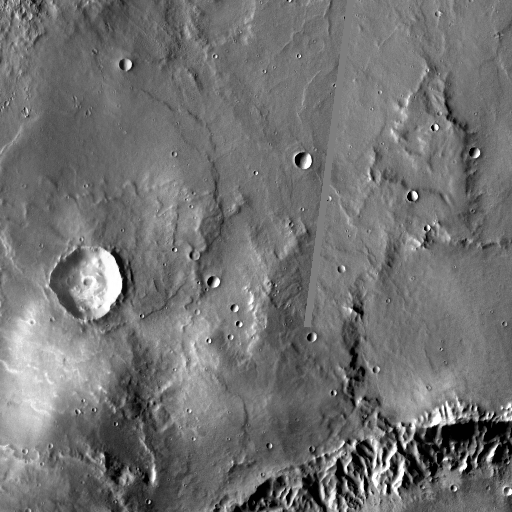
Crater classes present: Background, Other, Layered, Buried, Secondary